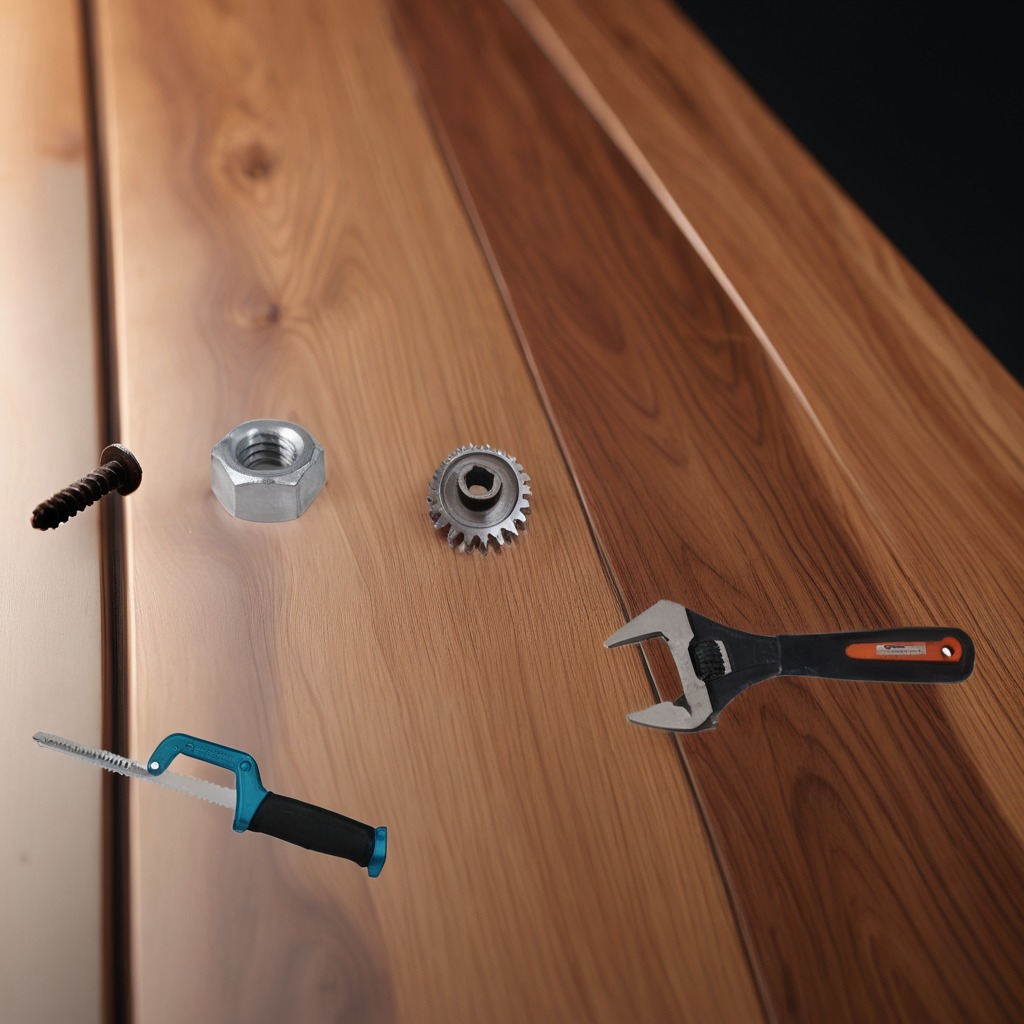
A steel gear with teeth, a metal machine screw, a handheld metal saw, a metal nut, and a wrench are lying on the wooden table.